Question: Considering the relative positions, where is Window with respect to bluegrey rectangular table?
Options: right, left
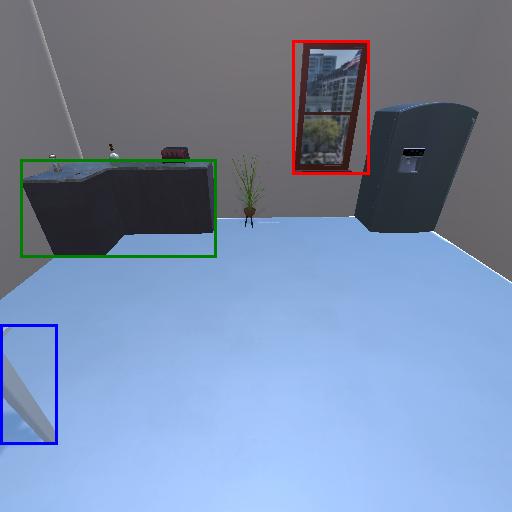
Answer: right